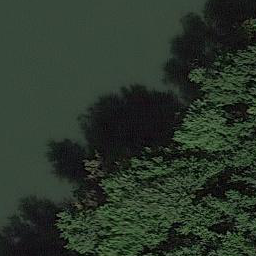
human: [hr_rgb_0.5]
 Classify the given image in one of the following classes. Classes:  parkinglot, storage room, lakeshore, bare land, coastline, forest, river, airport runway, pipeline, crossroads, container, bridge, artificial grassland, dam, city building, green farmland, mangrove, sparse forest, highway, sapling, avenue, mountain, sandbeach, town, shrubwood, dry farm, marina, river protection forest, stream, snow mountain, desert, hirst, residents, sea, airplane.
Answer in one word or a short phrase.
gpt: river protection forest